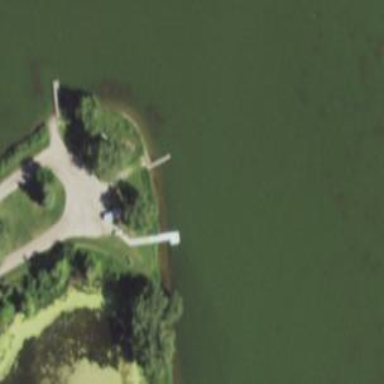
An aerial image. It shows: Slipway on leisure land.